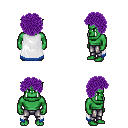
a pixel art fantasy rpg character, male body template, orc, green skin, white trimmed cape, metal pants, purple curly afro hairstyle, four views (front, back, left, right), 2x2 character sprite sheet, small pixel art, hard edges, no anti-aliasing